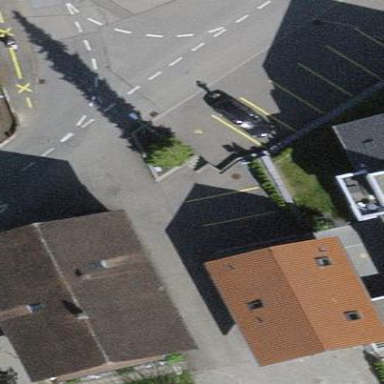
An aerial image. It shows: Building that houses restaurant.